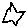
Label: star